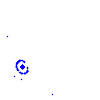
Particle: electron